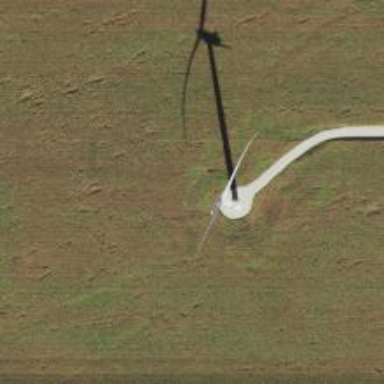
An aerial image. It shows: Wind turbine generator made by Vestas. The generator utilizes wind as its power source and belongs to the horizontal axis type.